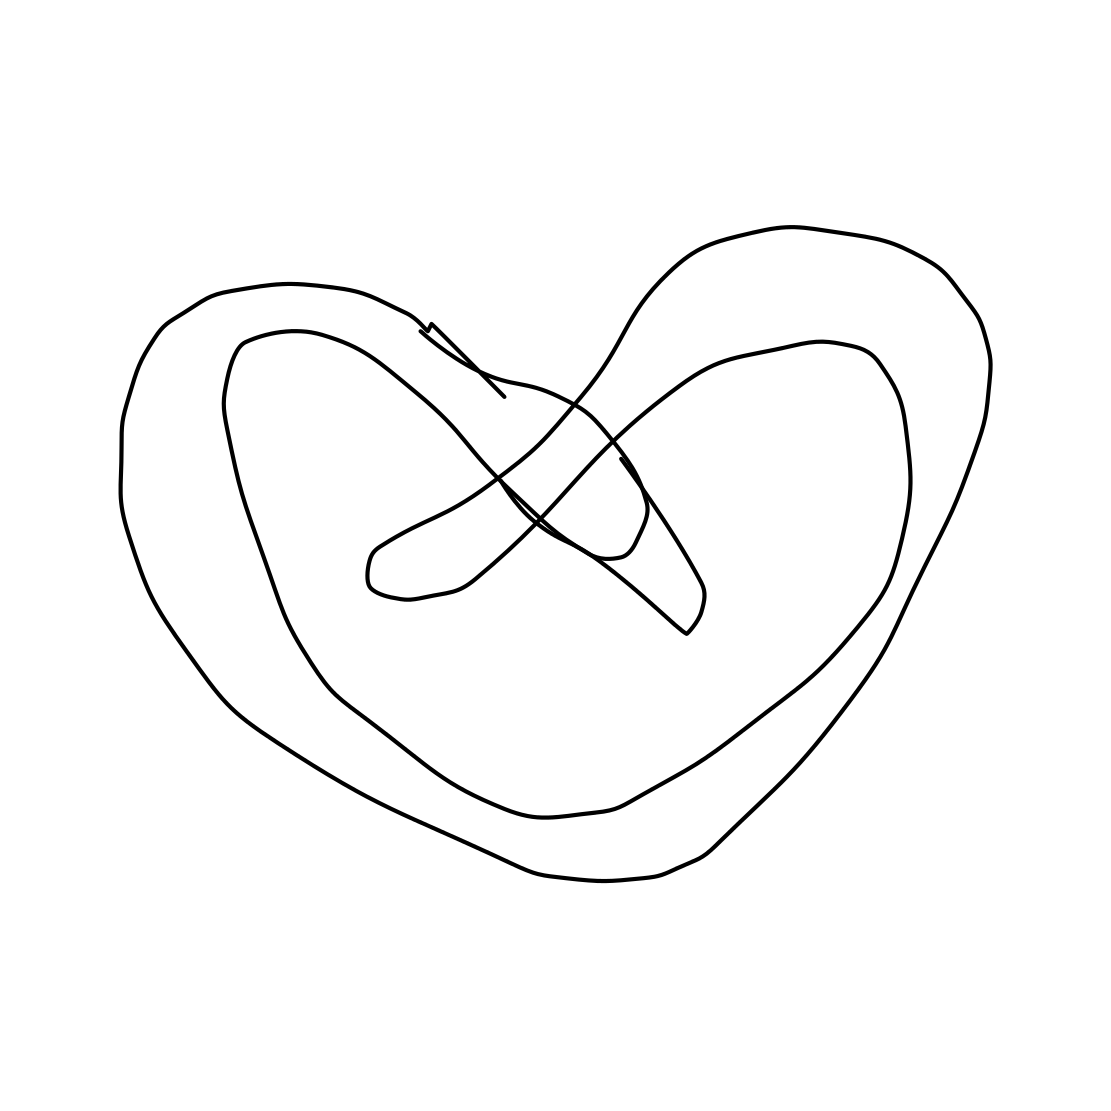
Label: pretzel